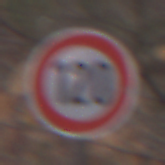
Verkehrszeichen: Geschwindigkeit120
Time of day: Midday
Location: Outdoor (Nature)
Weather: Overcast
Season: Autumn
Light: Natural